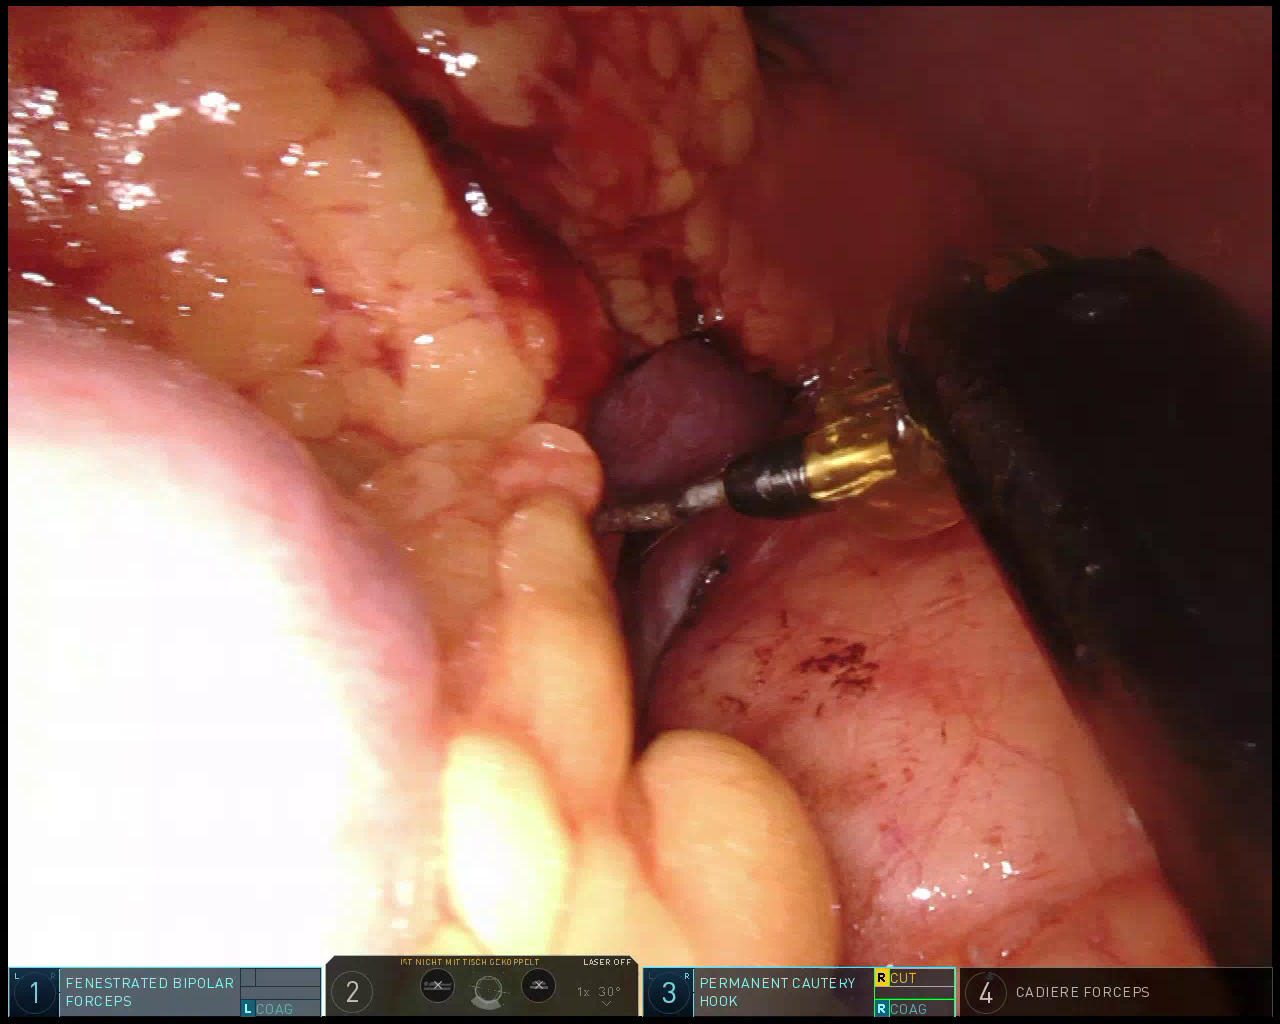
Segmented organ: spleen
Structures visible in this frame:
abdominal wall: yes
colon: yes
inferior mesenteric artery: no
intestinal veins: no
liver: no
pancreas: no
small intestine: no
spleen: yes
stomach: no
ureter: no
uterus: no
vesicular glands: no